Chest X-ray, AP view. Patient: 71 years old, sex M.
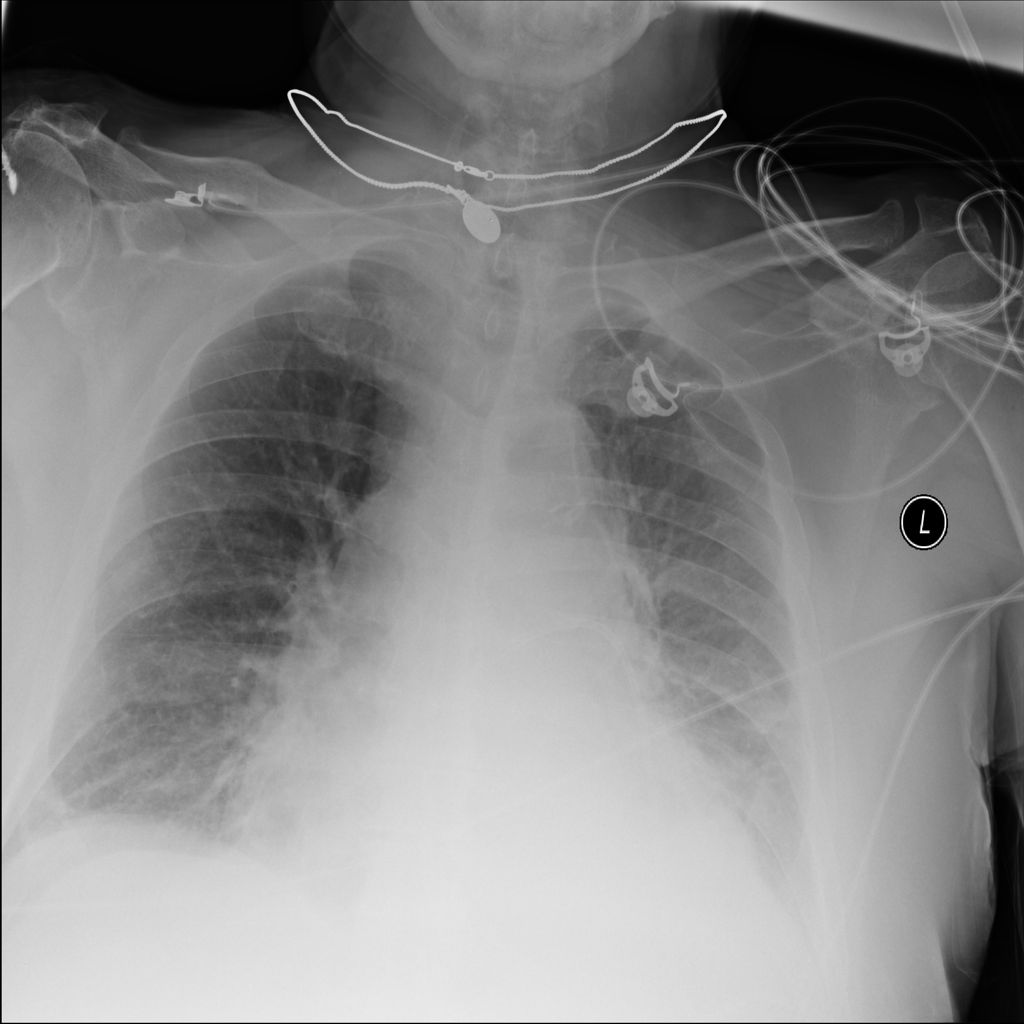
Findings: Cardiomegaly, Effusion